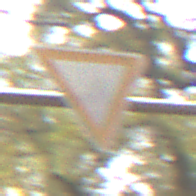
Verkehrszeichen: VorfahrtGewaehren
Umgebung: Outdoor, Nature
Tageszeit: MorningAfternoon
Wetter: Overcast
Licht: Natural
Jahreszeit: Autumn
Kontrast: LowContrast